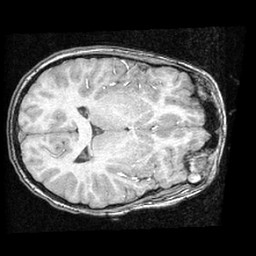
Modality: T1w
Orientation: axial
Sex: male
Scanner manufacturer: ge
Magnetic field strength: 1.5 T
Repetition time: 21 s
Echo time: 0.008 s